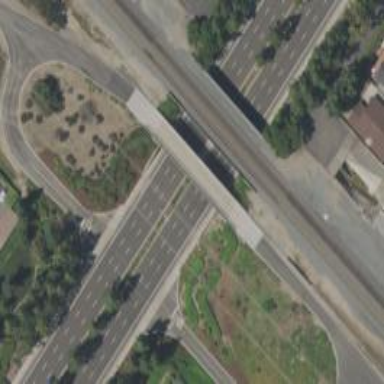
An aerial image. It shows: Bridge for cycleway.